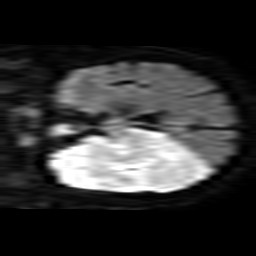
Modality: TRACE
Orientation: coronal
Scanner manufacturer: philips
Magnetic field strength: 1.5 T
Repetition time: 4.756 s
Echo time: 0.07794 s